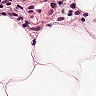
Metastatic tissue present: no